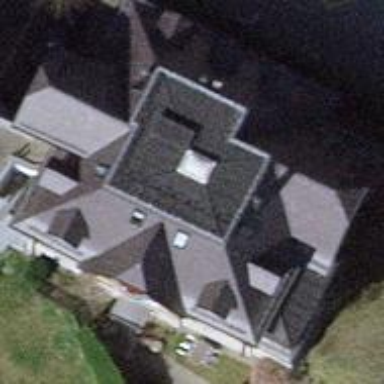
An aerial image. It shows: Building with mansard roof design.